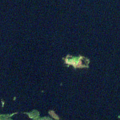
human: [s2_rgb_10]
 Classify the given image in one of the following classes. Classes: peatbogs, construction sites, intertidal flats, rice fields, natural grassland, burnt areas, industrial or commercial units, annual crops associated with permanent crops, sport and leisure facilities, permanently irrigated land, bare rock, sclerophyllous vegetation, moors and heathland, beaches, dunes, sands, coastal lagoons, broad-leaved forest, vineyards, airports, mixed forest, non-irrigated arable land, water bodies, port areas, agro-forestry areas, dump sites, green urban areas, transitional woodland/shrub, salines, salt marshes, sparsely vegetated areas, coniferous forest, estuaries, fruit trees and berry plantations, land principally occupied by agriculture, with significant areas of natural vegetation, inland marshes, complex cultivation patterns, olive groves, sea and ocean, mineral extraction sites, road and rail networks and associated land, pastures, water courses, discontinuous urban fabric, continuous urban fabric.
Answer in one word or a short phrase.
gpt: coniferous forest, water bodies